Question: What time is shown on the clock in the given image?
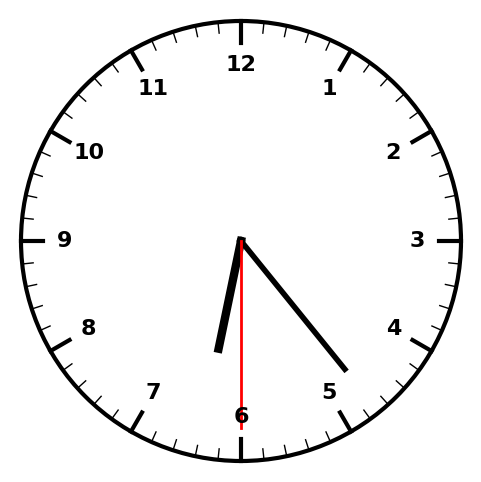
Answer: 06:23:30